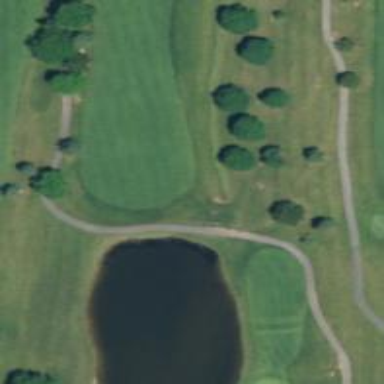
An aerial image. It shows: View of golf hole.